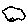
Label: cloud